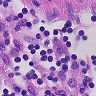
Metastatic tissue present: no